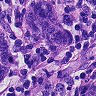
Metastatic tissue present: yes